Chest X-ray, PA view. Patient: 49 years old, sex F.
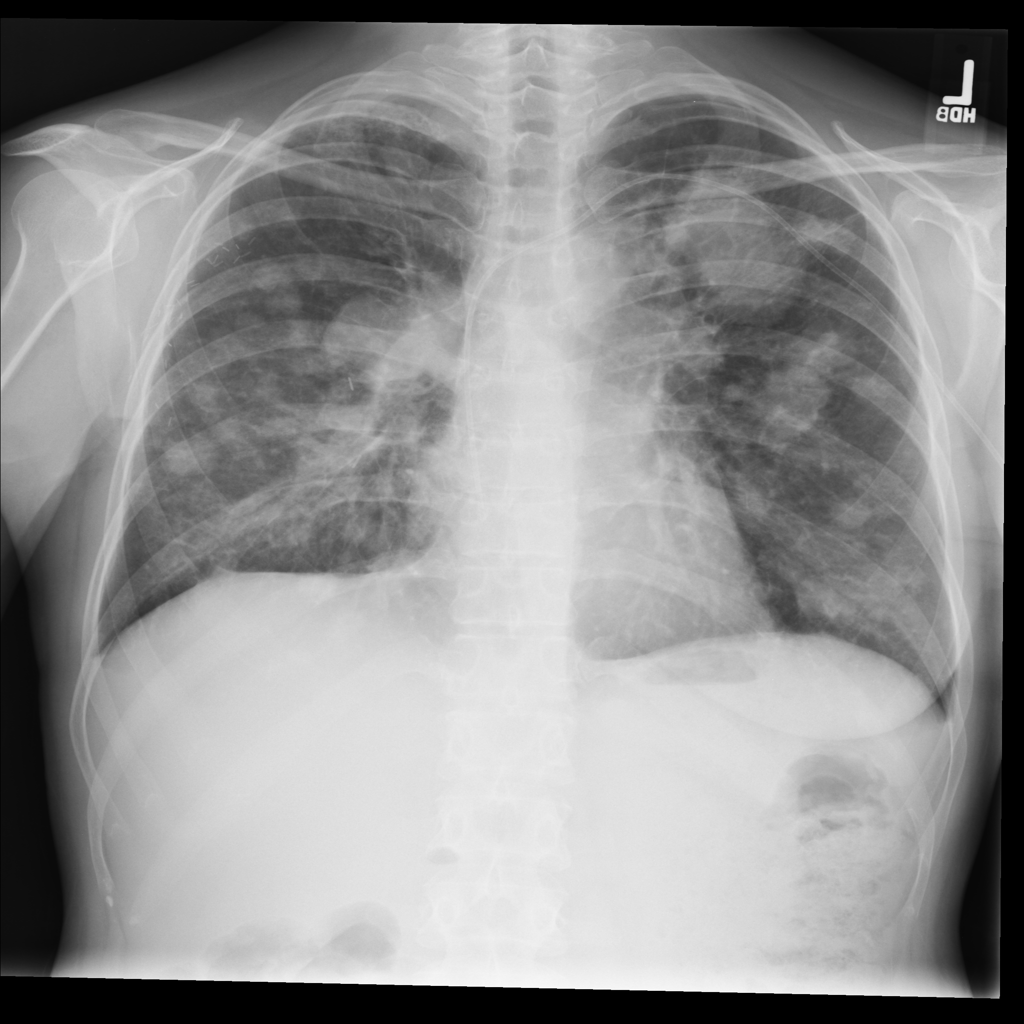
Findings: Infiltration, Mass, Nodule